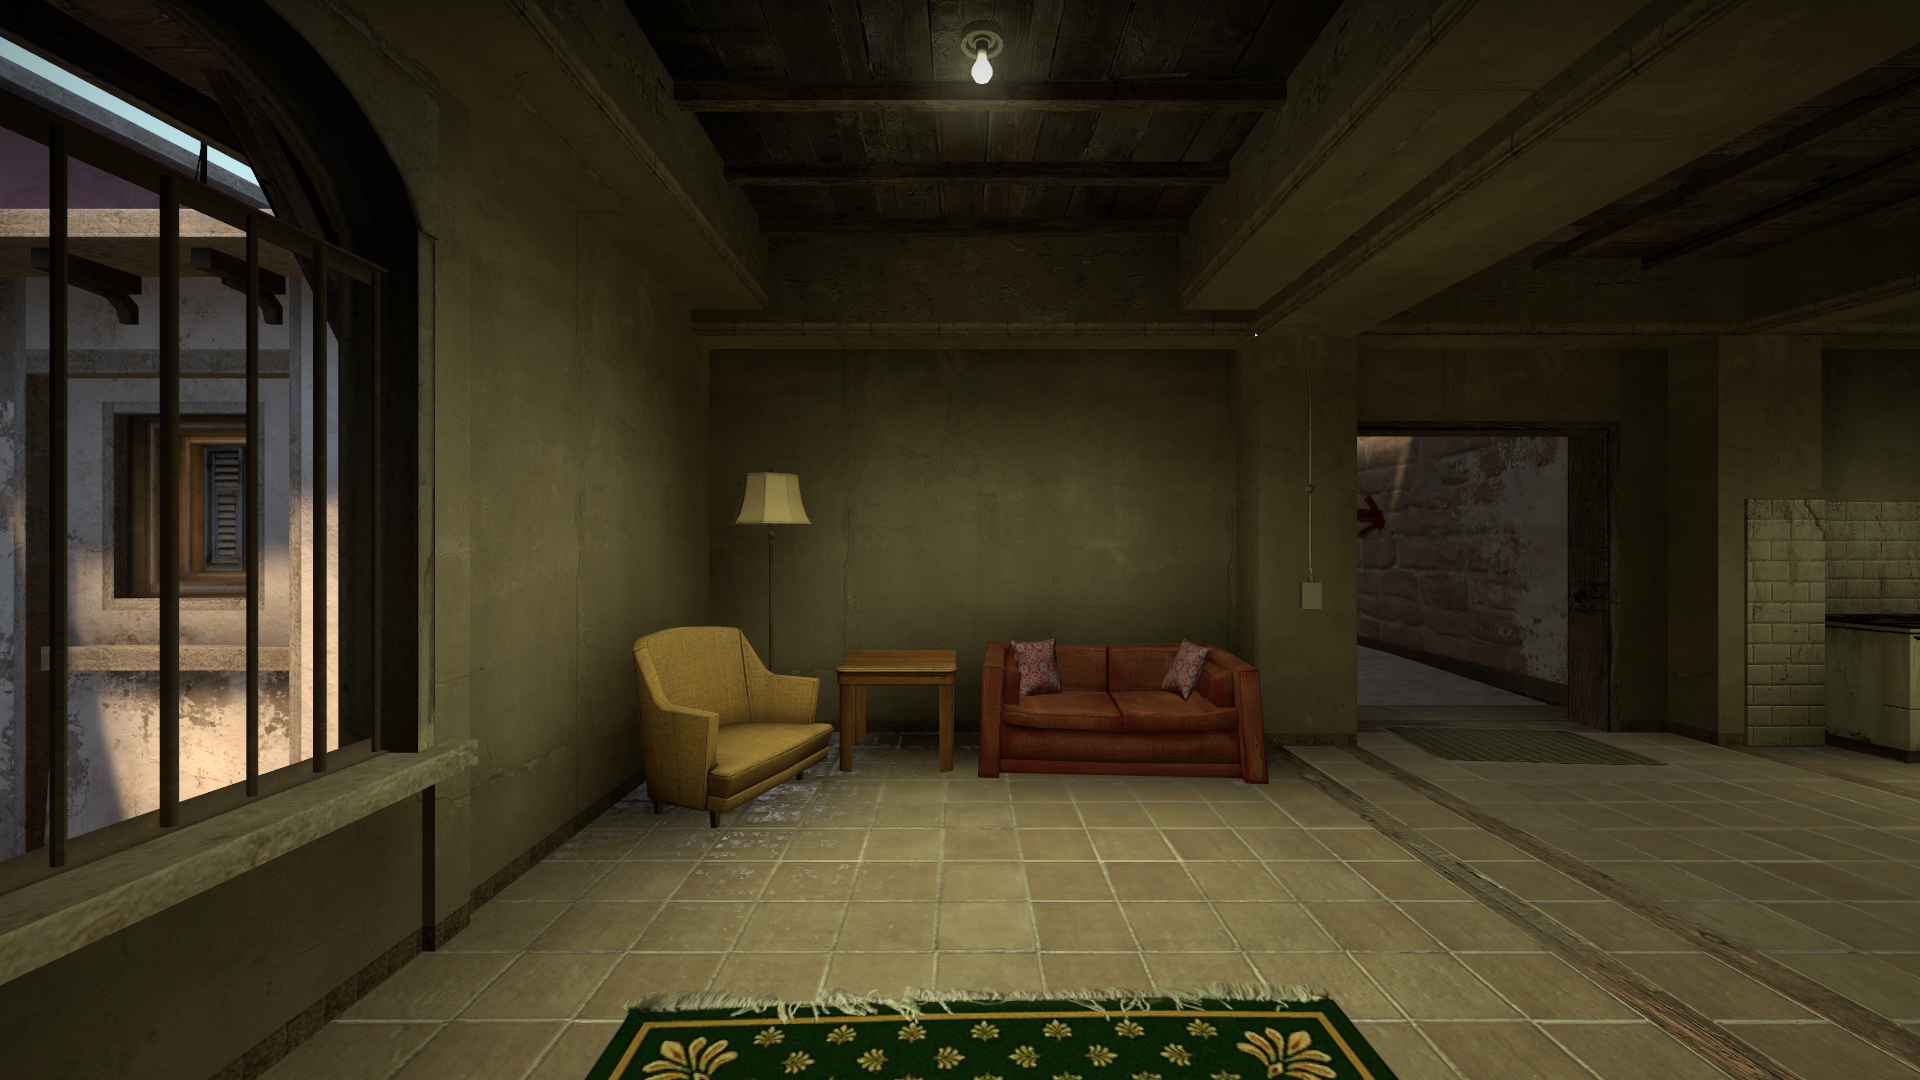
Map: de_mirage